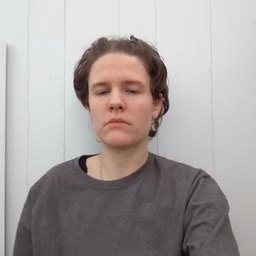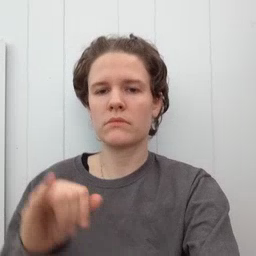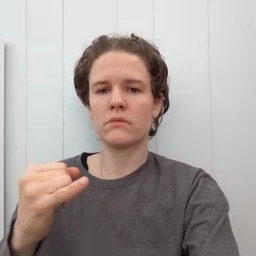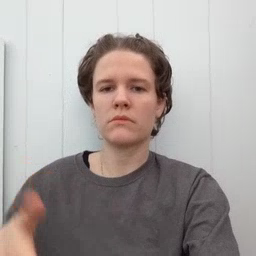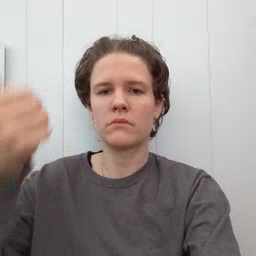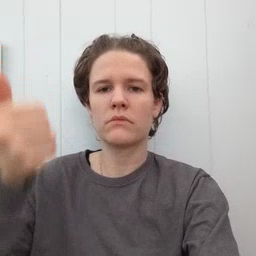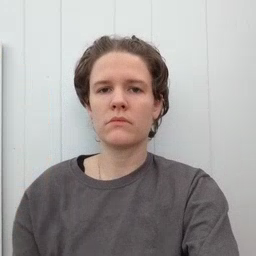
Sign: jeans